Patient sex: F
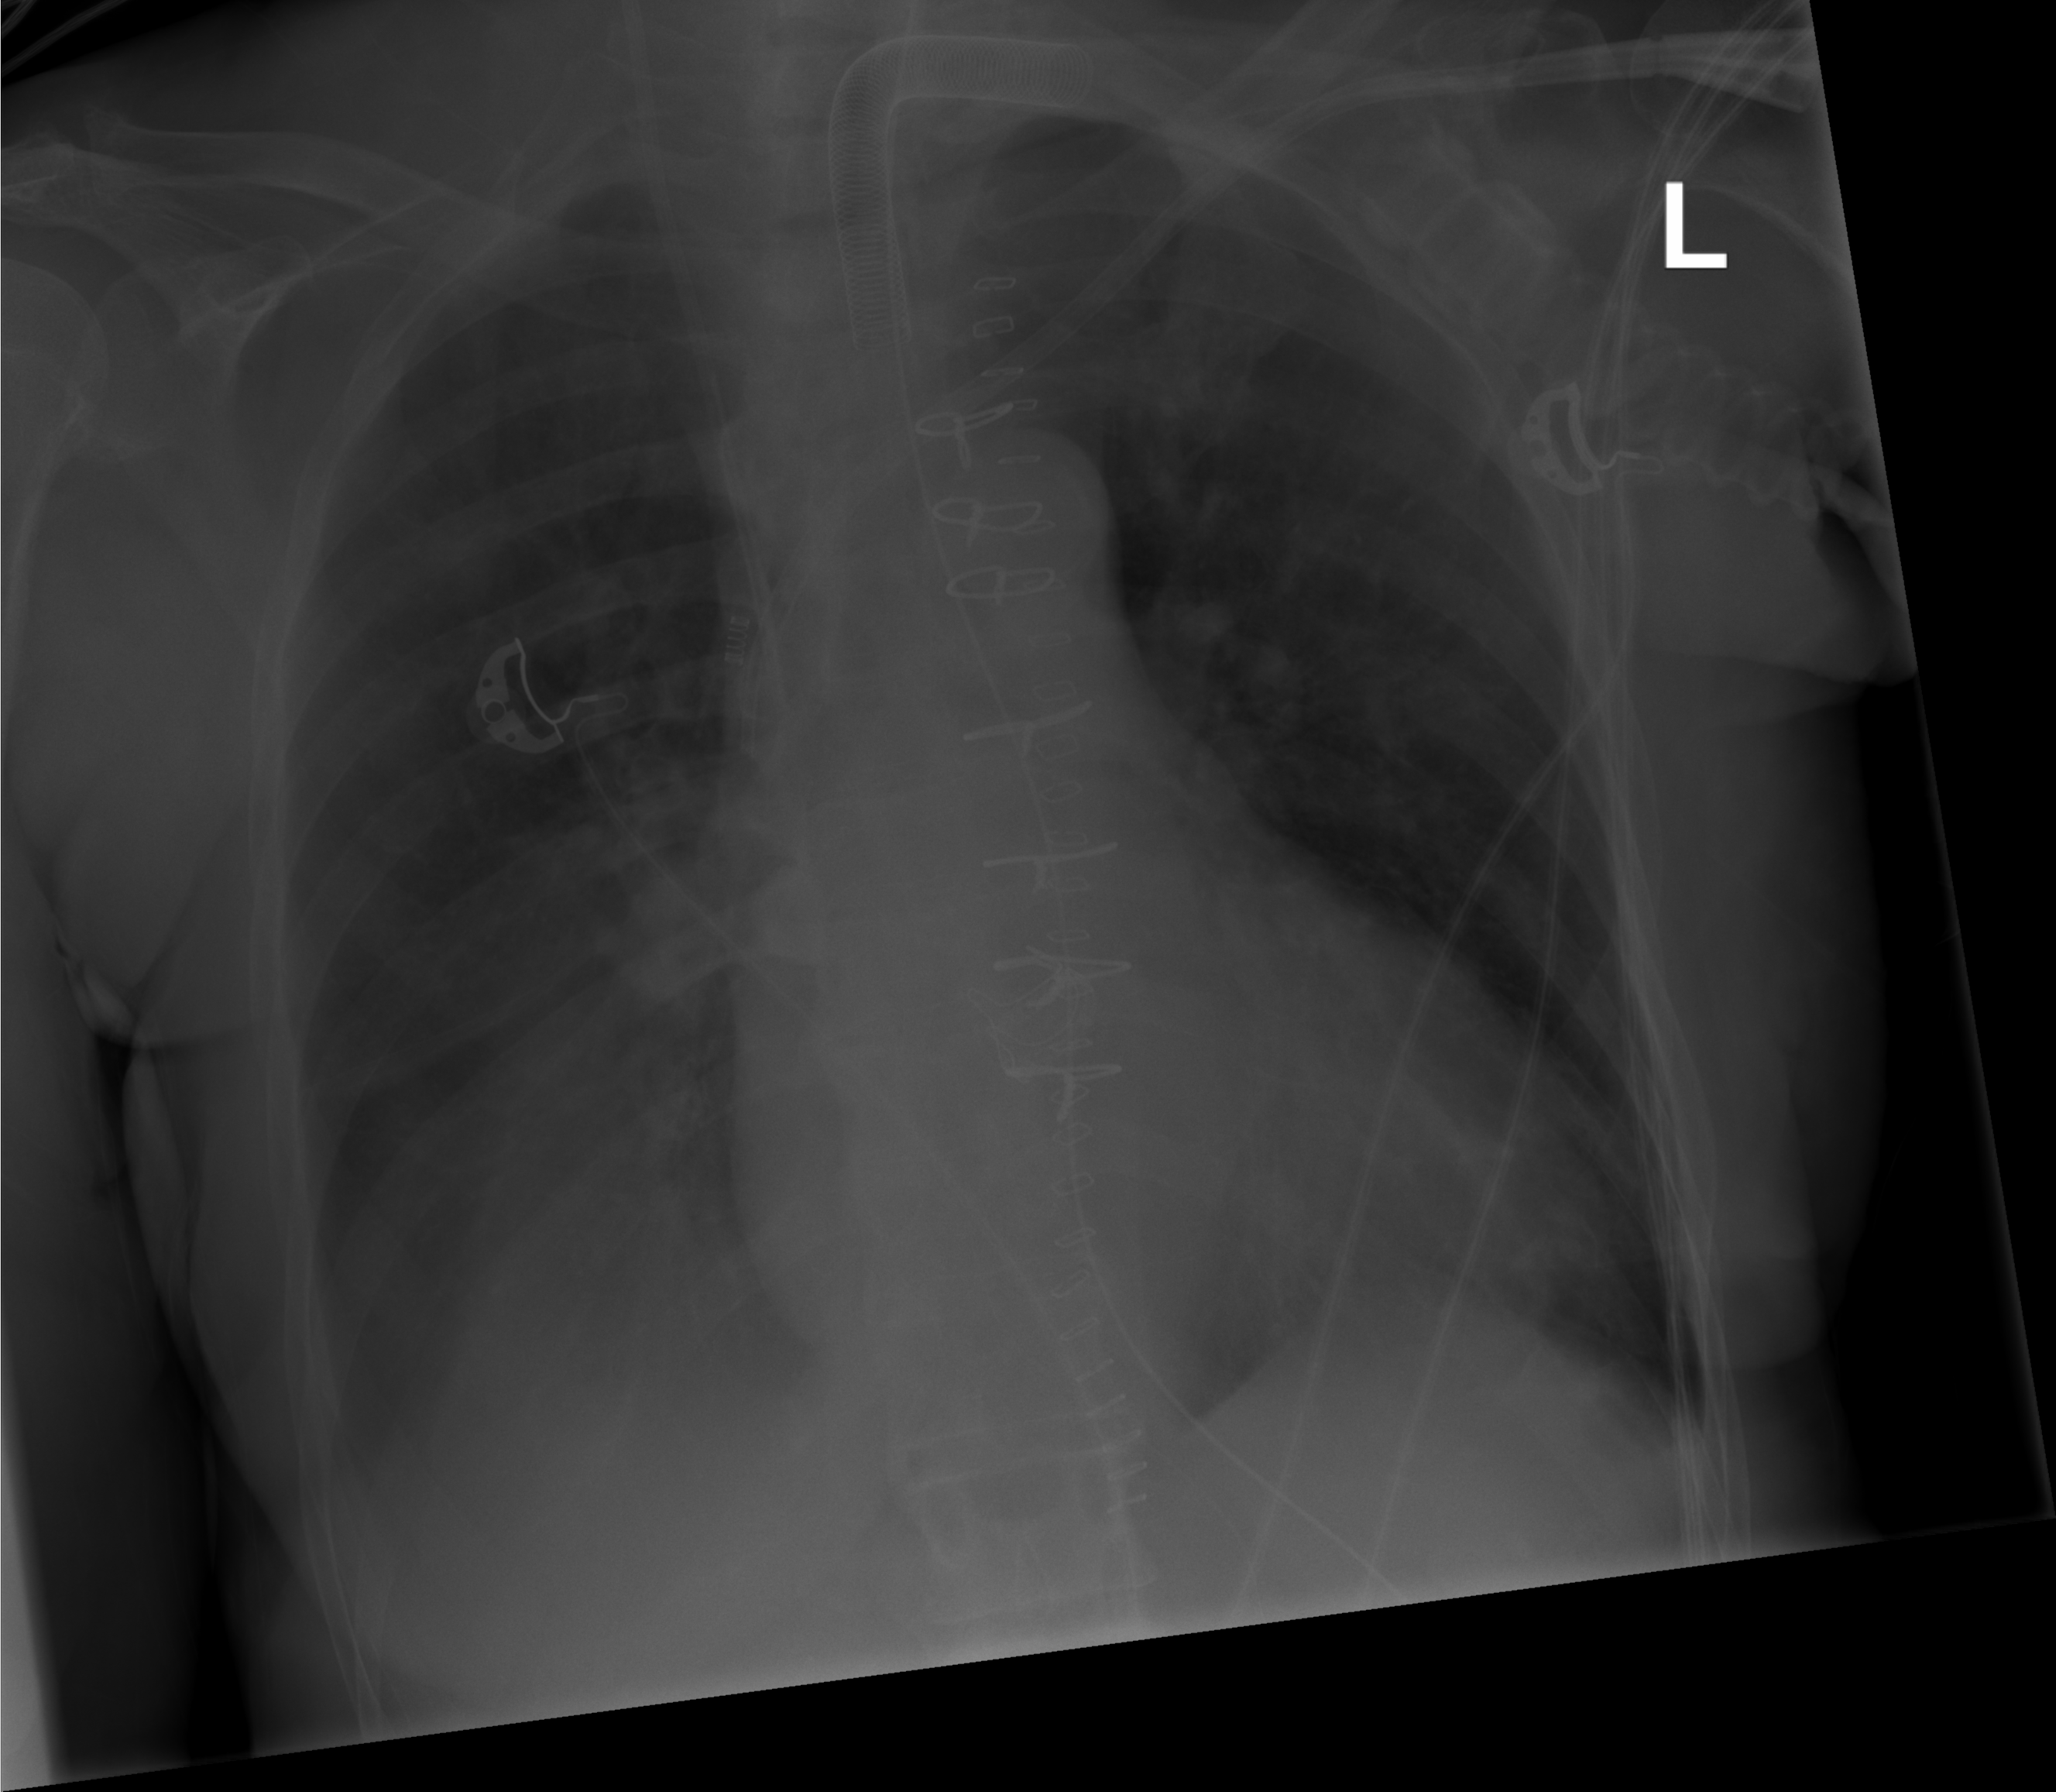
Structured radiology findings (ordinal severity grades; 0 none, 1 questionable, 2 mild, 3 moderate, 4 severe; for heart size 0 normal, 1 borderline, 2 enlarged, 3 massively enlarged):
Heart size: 2
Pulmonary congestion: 2
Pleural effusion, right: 2
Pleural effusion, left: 0
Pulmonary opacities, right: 0
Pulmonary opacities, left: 0
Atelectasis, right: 0
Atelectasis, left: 0